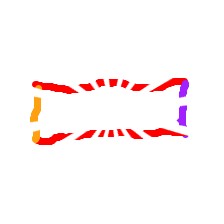
Shape: rectangle